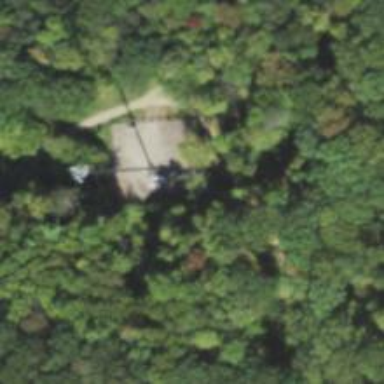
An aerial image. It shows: Mast tower used for communication.